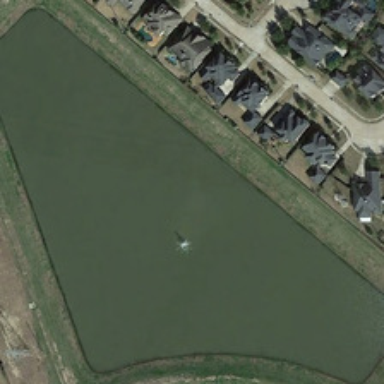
Some gray buildings are near a polygonal green pond .